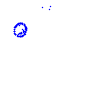
Particle: proton